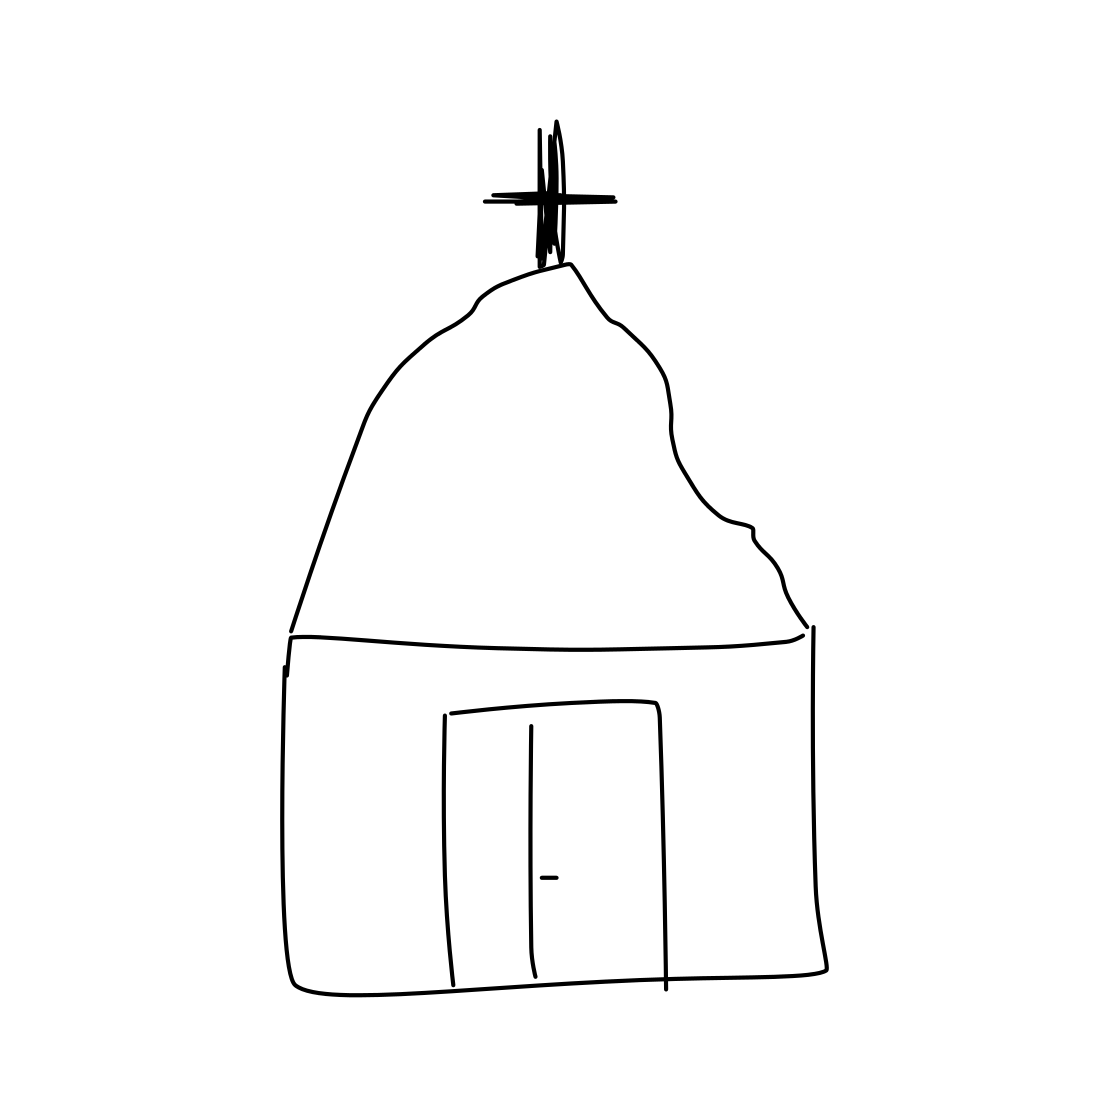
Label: church